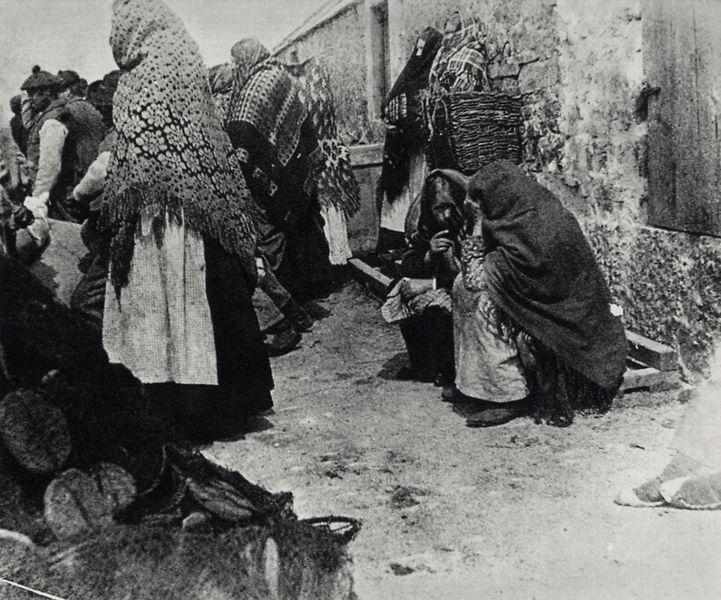
Titel: Warten auf den Dampfer am Quai von Kilronan auf Inishmore, der größten der Aran-Inseln
Künstler: John Millington Synge
Standort: Dublin
Institution: The Board of Trinity College
Schlagwörter: gruppe, mann, umhang, weiß, frauen, menschen, sitzen, frau, holz, hut, männer, schwarz, strasse, haus, schleier, tuch, weg, gespräch, mütze, wand, steine, bild, sitzend, stehend, tücher, decke, gewänder, schürze, gasse, zwei, röcke, kiepe, dorf, mauer, sprechen, kopftuch, korb, stufe, warten, bauer, foto, fotografie, photographie, hocken, schwarz weiß, kopftücher, korken, vermummt, schals, holztür, fischernetz, bedeckung, poncho, e, menschane, menschhen, niqab